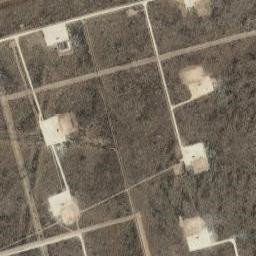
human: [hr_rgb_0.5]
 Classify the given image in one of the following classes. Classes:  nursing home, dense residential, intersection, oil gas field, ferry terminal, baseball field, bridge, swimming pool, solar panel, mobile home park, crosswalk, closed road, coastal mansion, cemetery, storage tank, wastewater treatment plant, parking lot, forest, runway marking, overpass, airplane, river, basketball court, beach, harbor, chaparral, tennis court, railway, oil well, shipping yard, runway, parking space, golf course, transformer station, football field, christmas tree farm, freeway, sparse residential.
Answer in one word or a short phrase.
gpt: oil gas field